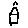
Label: house